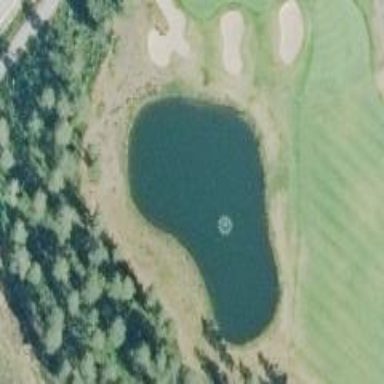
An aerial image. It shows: Scenic view of water hazard on golf course. The natural water feature adds beauty to the landscape.